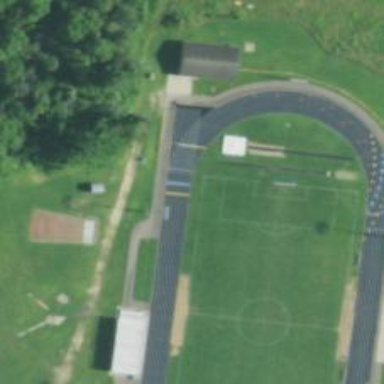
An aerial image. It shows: Athletic track located in leisure land area.